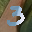
Label: 3